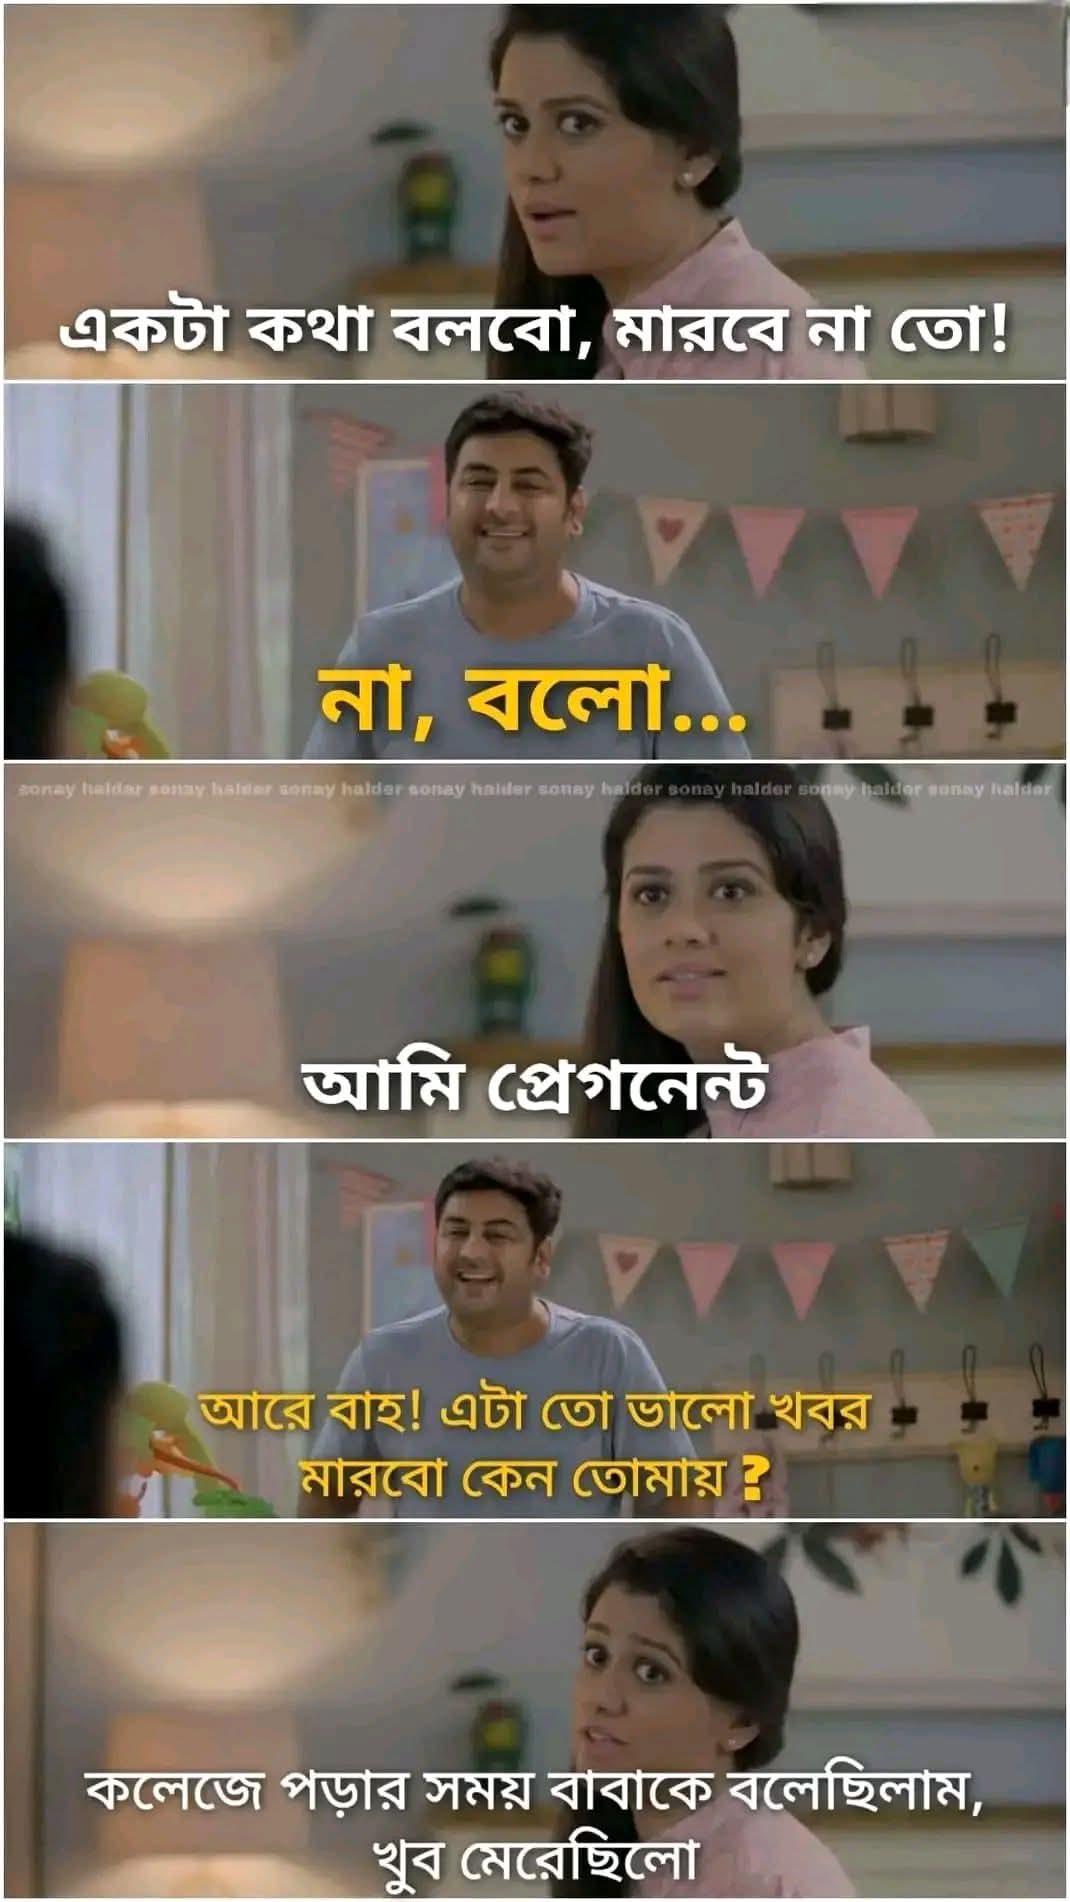
Text: একটা কথা বলবো, মারবে না তো!
না, বলো...
আমি প্রেগনেন্ট
আরে বাহ! এটা তো ভালো খবর মারবো কেন তোমায়?
কলেজে পড়ার সময় বাবাকে বলেছিলাম, খুব মেরেছিলো
Label: Non Hate